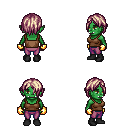
a pixel art fantasy rpg character, female body template, orc, green skin, brown pirate shirt, magenta pants, white blonde bangs hairstyle, gold gloves, black shoes, four views (front, back, left, right), 2x2 character sprite sheet, small pixel art, hard edges, no anti-aliasing